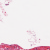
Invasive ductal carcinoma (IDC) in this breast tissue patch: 0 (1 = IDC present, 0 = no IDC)